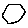
Label: hexagon